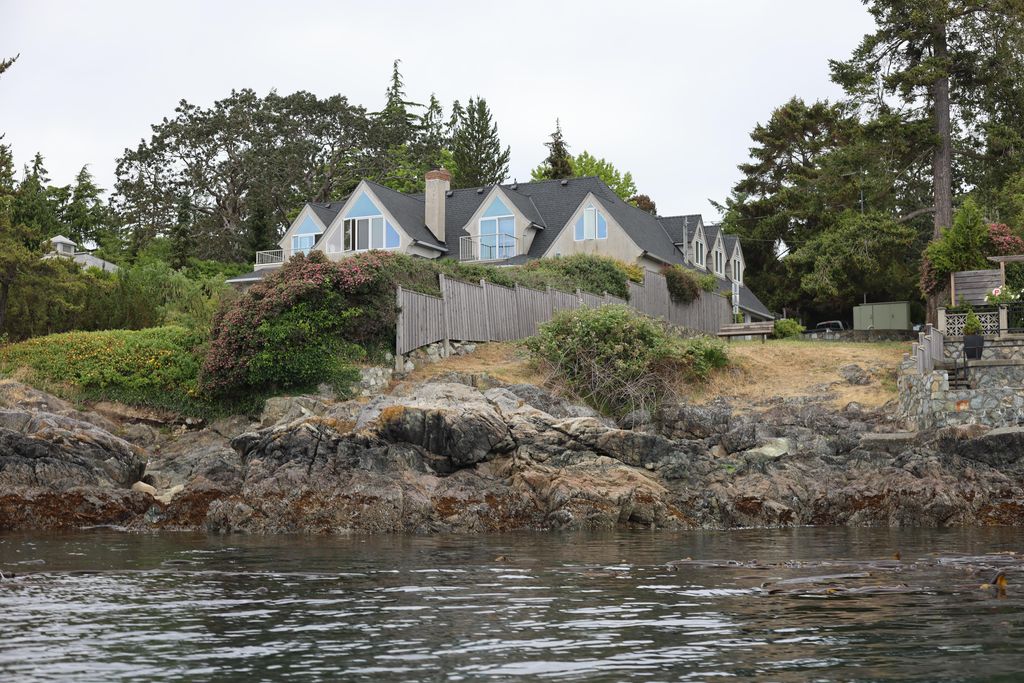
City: victoria